Question: Unfortunately, I was not able to find an already answered question that covers this topic. A related question has not been asked yet:
I am trying to reduce the height of the thumbnail carousel of the clearing lightbox in Foundation 5 in order to make more space for the displaying picture on the top. I am using CSS instead of SCSS in an extra CSS stylesheet to overwrite the CSS Foundation settings.

Zurb's related documentation on the Clearing Lightbox states the following SCSS variables (<URL>:
'''
// We use these to make the image and carousel height and style
$clearing-active-img-height: 75%;
$clearing-carousel-height: 150px;
$clearing-carousel-thumb-width: 175px;
$clearing-carousel-thumb-active-border: 4px solid rgb(255,255,255);
'''
Using normal CSS-code this should translate in the following to reduce the height to 100px:
'''
.clearing-assembled .clearing-container .carousel {
height: 100px;}
'''
Unfortunately this does not change the height of the carousel.
I would appreciate your help on this. Thank you.
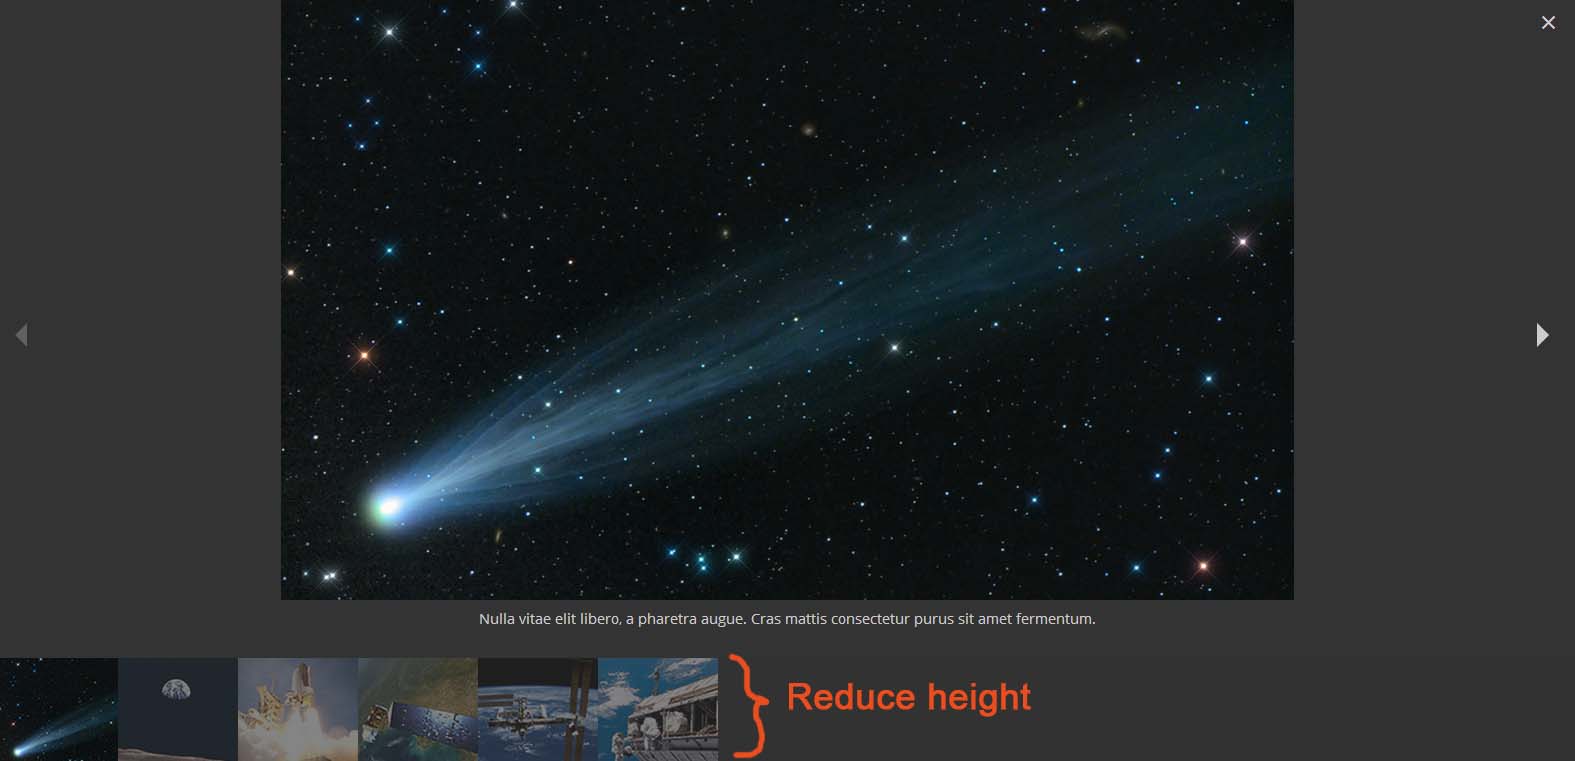
Answer: Looks like you need to set the css like the following for it to work. You may need to tweak the numbers.
'''
@media only screen and (min-width: 40.063em) {
.clearing-assembled .clearing-container .visible-img {
height: 92%;
}
.clearing-assembled .clearing-container .carousel > ul li {
width: 50px;
}
.clearing-assembled .clearing-container .carousel {
width: 50px;
}
}
'''